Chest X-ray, AP view. Patient: 46 years old, sex M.
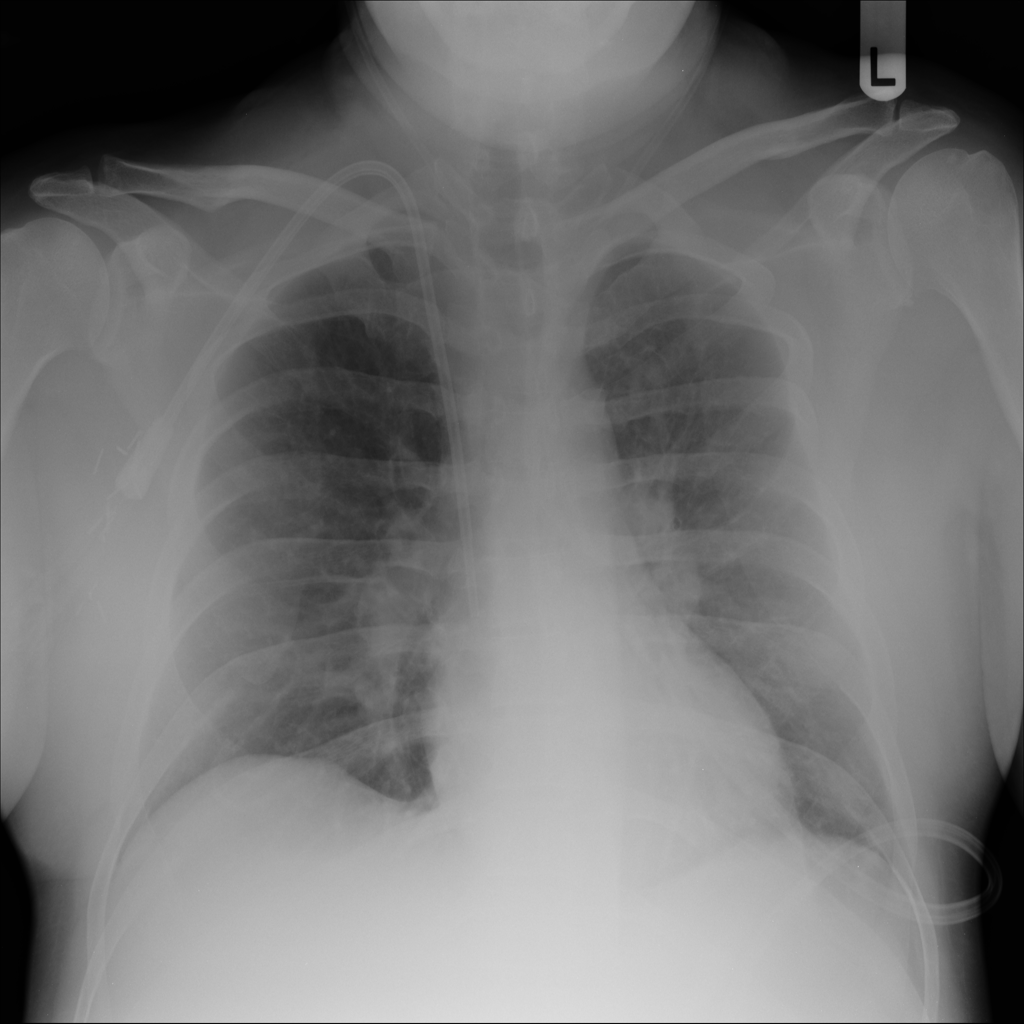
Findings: No Finding